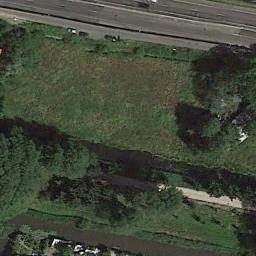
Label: meadow